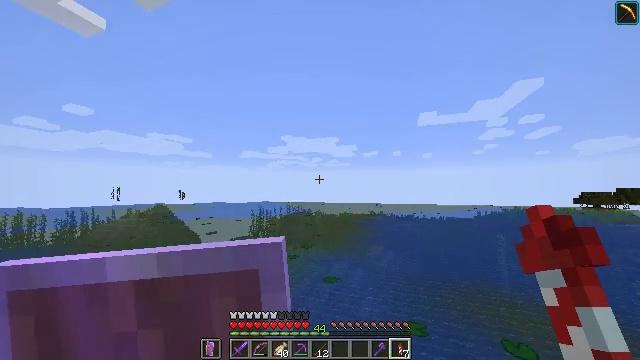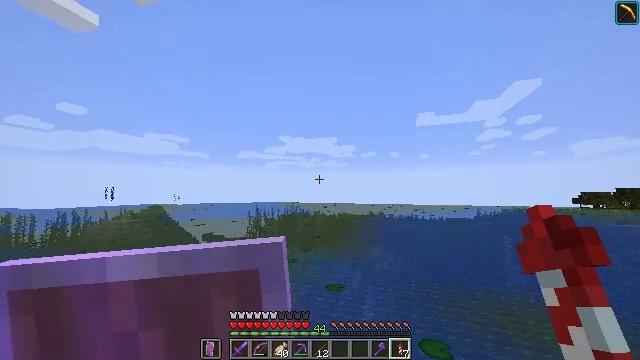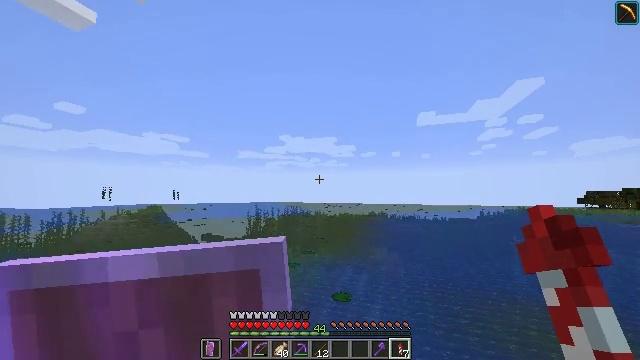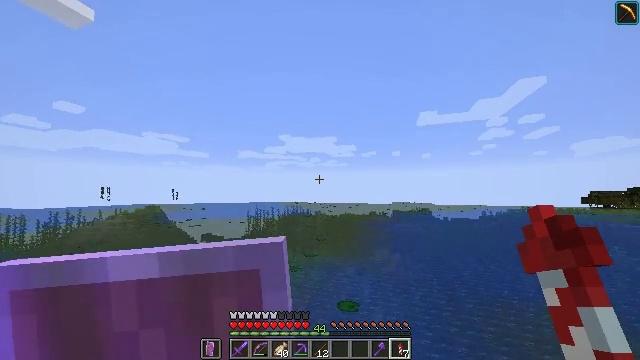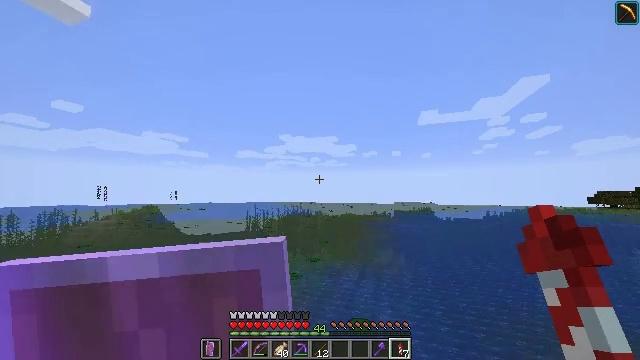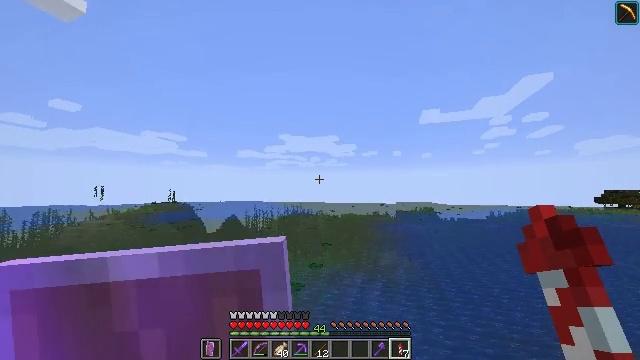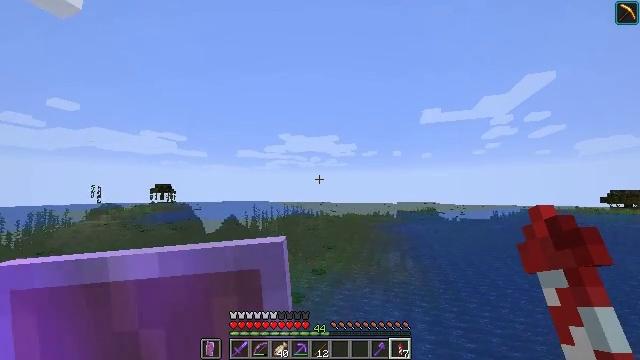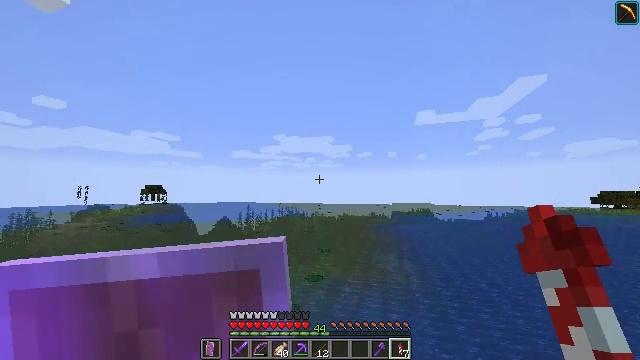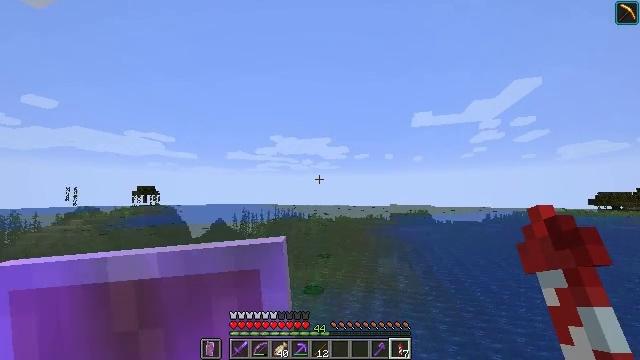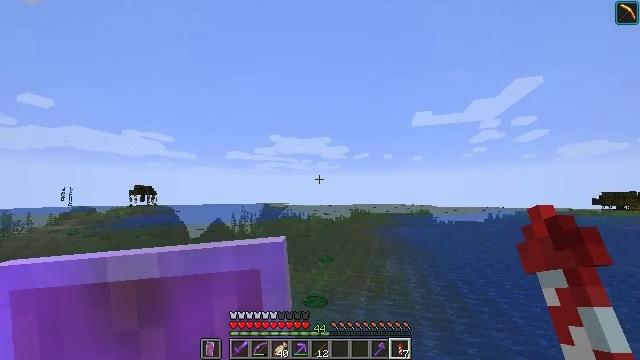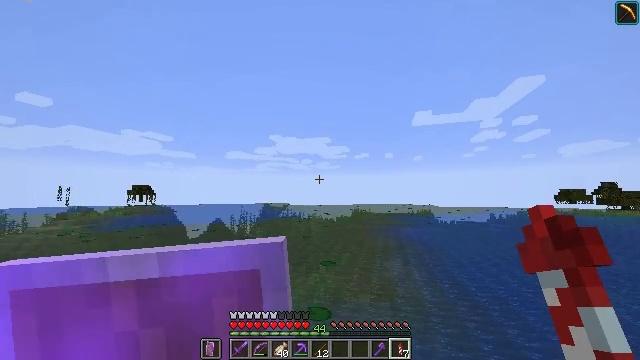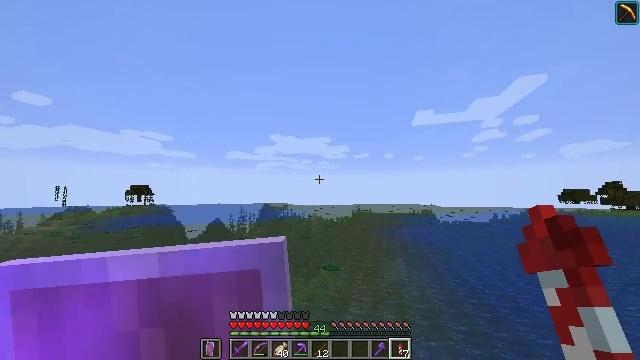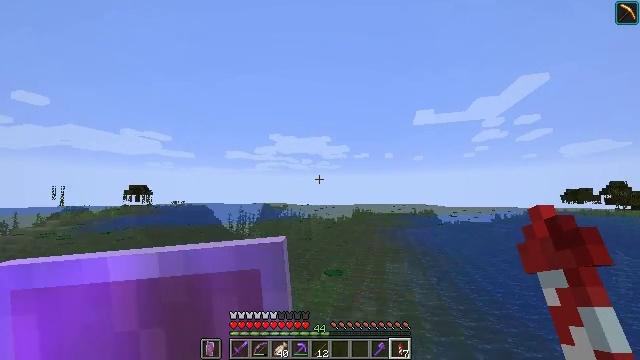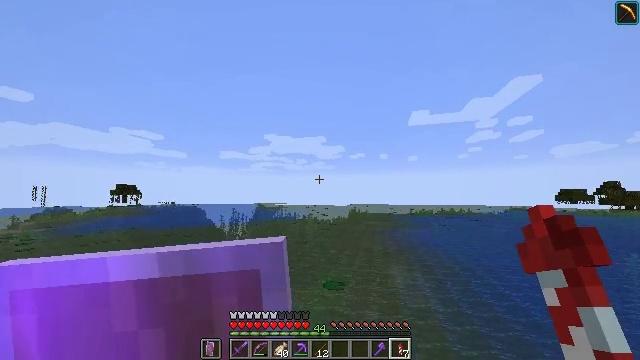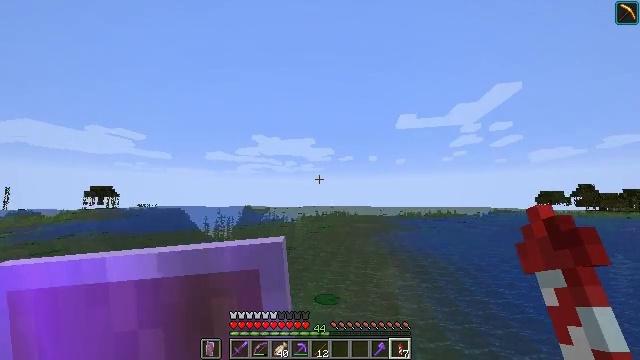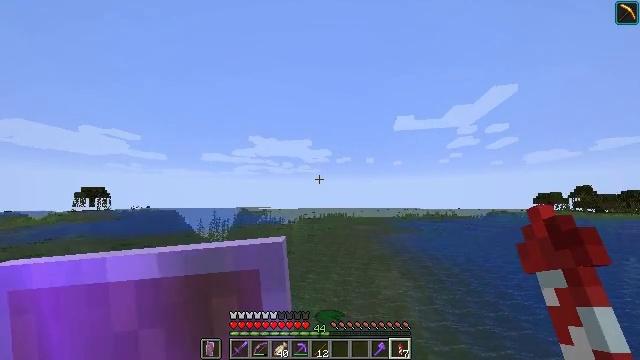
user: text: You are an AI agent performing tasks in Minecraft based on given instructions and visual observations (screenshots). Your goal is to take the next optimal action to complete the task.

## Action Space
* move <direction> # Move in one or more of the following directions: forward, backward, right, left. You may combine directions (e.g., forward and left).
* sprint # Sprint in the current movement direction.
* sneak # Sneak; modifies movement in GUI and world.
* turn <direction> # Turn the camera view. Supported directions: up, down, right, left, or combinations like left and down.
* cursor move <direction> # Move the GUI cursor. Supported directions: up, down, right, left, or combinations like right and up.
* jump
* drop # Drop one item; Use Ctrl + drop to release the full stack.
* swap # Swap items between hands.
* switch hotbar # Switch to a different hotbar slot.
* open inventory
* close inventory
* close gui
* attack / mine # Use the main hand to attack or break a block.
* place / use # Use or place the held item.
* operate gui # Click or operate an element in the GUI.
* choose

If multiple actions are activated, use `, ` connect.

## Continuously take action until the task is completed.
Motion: motion action
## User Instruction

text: Attack the clay block to obtain it.
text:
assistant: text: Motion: move forward, sprint
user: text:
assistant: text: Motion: move forward, sprint
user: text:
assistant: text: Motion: move forward, sprint
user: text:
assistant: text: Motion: move forward, sprint
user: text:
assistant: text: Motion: move forward, sprint
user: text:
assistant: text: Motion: move forward, sprint
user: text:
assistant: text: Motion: move forward, sprint, turn right
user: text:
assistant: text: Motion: move forward, sprint
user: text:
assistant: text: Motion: move forward, sprint
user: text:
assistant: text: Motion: move forward, sprint
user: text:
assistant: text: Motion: move forward, sprint
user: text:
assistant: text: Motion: move forward, sprint
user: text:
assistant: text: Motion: move forward, sprint, turn right
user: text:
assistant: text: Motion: move forward, sprint, turn right
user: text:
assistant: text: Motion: move forward, sprint
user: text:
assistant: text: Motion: move forward, sprint
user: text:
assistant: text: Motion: move forward, sprint
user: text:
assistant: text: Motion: move forward, sprint
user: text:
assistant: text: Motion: move forward, sprint
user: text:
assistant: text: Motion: move forward, sprint
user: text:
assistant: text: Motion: move forward, sprint
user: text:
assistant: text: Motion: move forward, sprint
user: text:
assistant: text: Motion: move forward, sprint
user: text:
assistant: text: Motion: move forward, sprint, turn left and up
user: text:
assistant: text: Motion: move forward, sprint, turn left and up
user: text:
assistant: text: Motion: move forward, sprint
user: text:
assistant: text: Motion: move forward, sprint
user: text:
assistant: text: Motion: move forward, sprint
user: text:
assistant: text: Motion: move forward, sprint
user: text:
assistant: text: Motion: move forward, sprint